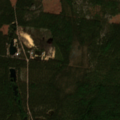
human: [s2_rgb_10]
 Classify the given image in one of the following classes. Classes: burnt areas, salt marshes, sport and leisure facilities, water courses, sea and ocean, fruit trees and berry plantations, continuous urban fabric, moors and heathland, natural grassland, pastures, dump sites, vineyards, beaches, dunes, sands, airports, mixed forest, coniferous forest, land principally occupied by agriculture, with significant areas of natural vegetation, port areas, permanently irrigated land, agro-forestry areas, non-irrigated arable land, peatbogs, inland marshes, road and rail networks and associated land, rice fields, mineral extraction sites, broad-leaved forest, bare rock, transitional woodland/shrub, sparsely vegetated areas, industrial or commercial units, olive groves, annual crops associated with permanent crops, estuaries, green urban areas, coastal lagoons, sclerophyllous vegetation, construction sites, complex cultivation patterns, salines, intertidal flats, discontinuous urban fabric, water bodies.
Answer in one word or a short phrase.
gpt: coniferous forest